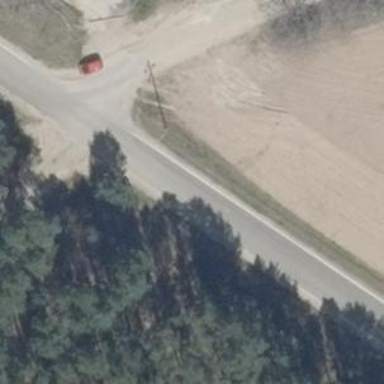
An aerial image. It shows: Tertiary road.